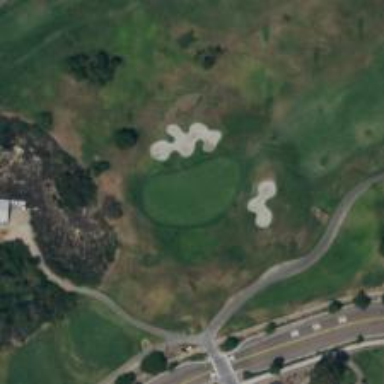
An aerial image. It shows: View of golf hole.